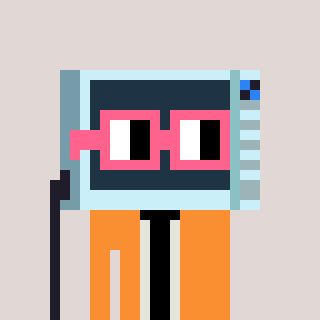
a pixel art character with square pink glasses, a microwave-shaped head and a orange-colored body on a warm background